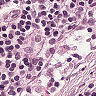
Metastatic tissue present: no